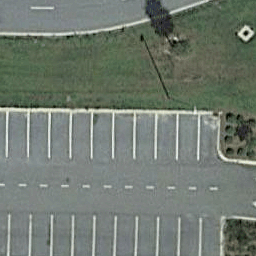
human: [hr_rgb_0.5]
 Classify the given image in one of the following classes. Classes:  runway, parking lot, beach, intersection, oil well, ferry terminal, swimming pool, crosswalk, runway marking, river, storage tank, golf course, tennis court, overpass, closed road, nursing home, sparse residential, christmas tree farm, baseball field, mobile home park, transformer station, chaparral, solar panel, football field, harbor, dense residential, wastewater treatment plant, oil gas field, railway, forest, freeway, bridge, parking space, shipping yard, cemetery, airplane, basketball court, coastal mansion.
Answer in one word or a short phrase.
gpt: parking space